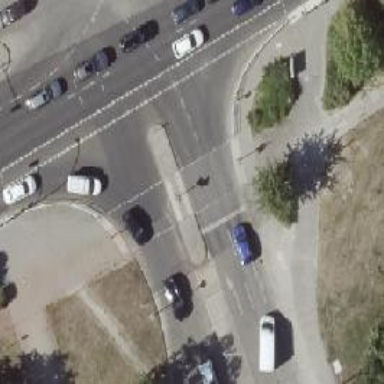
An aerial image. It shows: Road crossing with traffic signals.